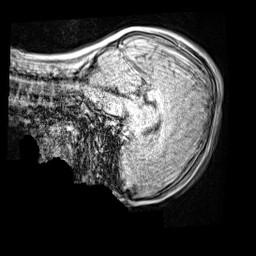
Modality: MP2RAGE
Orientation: sagittal
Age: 10
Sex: female
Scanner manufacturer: siemens
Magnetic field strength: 3 T
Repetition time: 4 s
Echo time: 0.00299 s